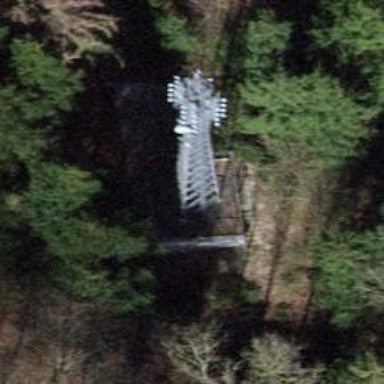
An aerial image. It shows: Mast tower used for communication.